Question: I am using Package Deployment Model for one of my project in SSIS.
When I am importing the package on SSISDB under Integration Service Catalogs.
It imports successfully.
Then, I want to create a Job under SQL Job Agents to Run this Package periodically. But there I am not getting any Connection managers which I have used in my package.
My SSIS package has 2 connections :
1. Connection to the Sharepoint Site (Which is the source of the data)
2. Connection to the SQL Server ( Which is the destination of the data)
If I am not getting the connection manager while creating the job, then How can I change the connection Servers from local to Production ones from here?
Am I missing something on configuration part to include Connection Managers in the Deployment Package?
Please help here.
Thank you,
Mittal.
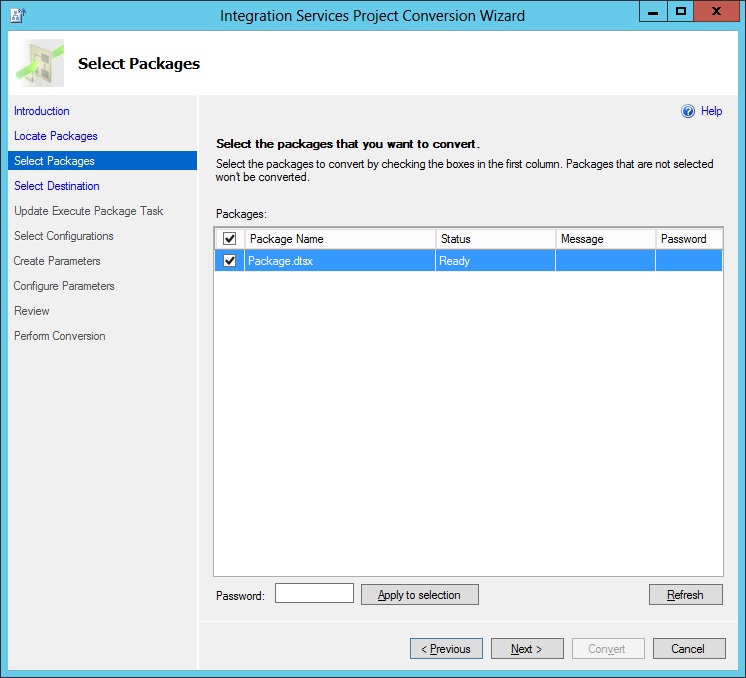
Answer: In SSMS open the 'Integration Services Catalogs -> SSISDB -> CatalogName -> Projects', then right click on the project OR 'Find the package in the SSIS Catalog' and right click on it, then select the 'Configure...' entry in the popup menu.
You can select the package in the 'Scope' dropdown list, then you can find the connections under the 'Connection Managers' tab.
Also please read this thread: <URL>